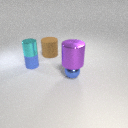
large brown rubber cylinder behind small blue metal sphere